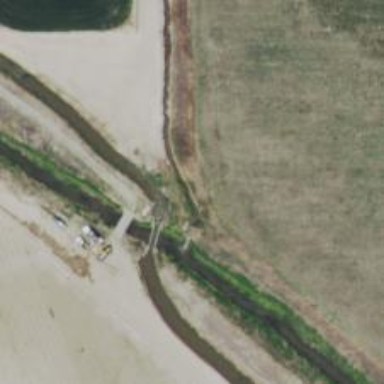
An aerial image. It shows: Aqueduct bridge over canal.